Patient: sex M, age 60
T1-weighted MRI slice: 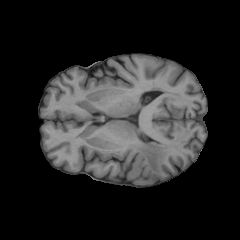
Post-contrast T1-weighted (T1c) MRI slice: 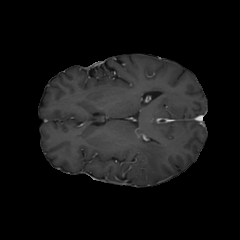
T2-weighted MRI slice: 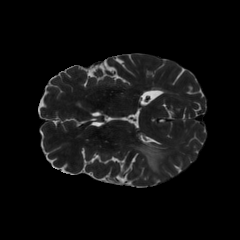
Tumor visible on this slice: yes
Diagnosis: Glioblastoma, IDH-wildtype
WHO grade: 4